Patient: sex M, age 74
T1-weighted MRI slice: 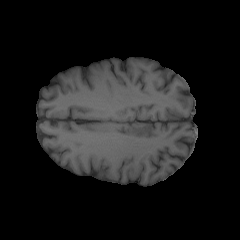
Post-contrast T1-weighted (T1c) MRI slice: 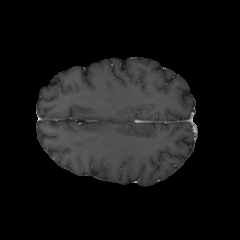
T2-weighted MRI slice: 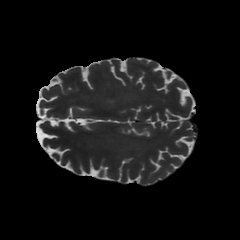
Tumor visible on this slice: no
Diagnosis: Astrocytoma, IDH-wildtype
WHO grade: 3